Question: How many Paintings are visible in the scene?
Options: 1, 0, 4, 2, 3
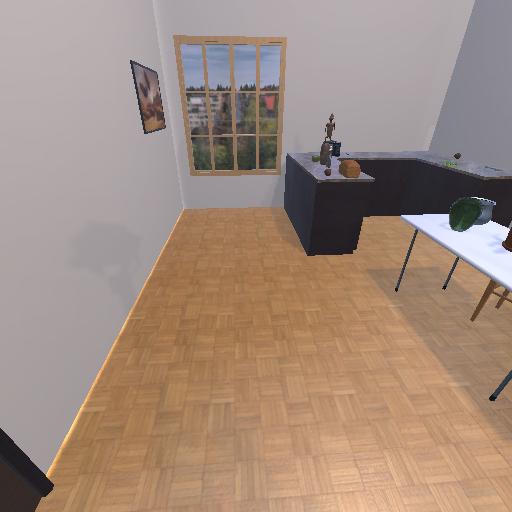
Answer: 1